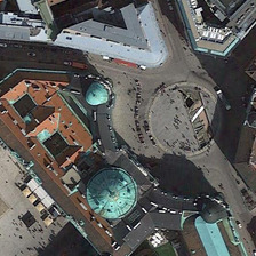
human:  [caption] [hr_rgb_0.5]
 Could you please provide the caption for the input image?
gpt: There are many rotunda in the church area.

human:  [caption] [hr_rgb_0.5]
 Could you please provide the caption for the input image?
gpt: There are many roundabouts in the church region.

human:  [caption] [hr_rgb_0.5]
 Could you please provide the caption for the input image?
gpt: There are many buildings around the church.

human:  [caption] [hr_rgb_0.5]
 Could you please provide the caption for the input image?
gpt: There are many circular buildings in the church.

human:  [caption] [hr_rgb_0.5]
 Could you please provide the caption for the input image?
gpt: There are many roundabouts in the region of the church.